Question: I have two menu items in the android share menu.
When the user shares an image from android gallery, my app displays two
icons so user can have easy access to two different part of my app.
See picture.
This works fine in API v8, but in API v15 on one of them is missing. API v15 emulator is ok!
In my 'AndroidManifest.xml' this two 'Activity's' set an icon in the share menu.
'''
- ActivityMainLauncher
- ActivityQuickLauncher
'''
The images are places in the , , folders.
The size is 72,48,36 pixels and they are images.
Photoshop shows same resolution 72,009 for all three images.
This behavior is so strange, I don't know where to start debug.
I think there is something new in the API v15 that I have overseen?
Image of emulator API v15 correctly showing the two choices.

This is my 'AndroidManifest.xml' file.
'''
<?xml version="1.0" encoding="utf-8"?>
<manifest xmlns:android="http://schemas.android.com/apk/res/android"
android:installLocation="internalOnly"
package="com.carlsberg.dumbo"
android:versionCode="12"
android:versionName="0.83" >
<!-- android:versionCode as the basis for identifying the application internally and handling updates, -->
<!-- android:versionName to users as the application's version -->
<permission
android:name="com.carlsberg.dumbo.permission.C2D_MESSAGE"
android:protectionLevel="signature" />
<supports-screens android:anyDensity="true" />
<uses-permission android:name="com.carlsberg.dumbo.permission.C2D_MESSAGE" />
<!-- <uses-permission android:name="android.permission.SET_DEBUG_APP"></uses-permission> -->
<uses-permission android:name="com.google.android.c2dm.permission.RECEIVE" />
<uses-permission android:name="android.permission.GET_ACCOUNTS" />
<uses-permission android:name="android.permission.USE_CREDENTIALS" />
<uses-permission android:name="android.permission.INTERNET" />
<uses-permission android:name="android.permission.WAKE_LOCK" />
<uses-permission android:name="android.permission.WRITE_EXTERNAL_STORAGE" />
<uses-permission android:name="android.permission.VIBRATE" />
<uses-permission android:name="android.permission.RECEIVE_BOOT_COMPLETED" />
<uses-permission android:name="android.permission.ACCESS_NETWORK_STATE" />
<uses-permission android:name="android.permission.ACCESS_FINE_LOCATION" >
</uses-permission>
<uses-sdk android:minSdkVersion="8" />
<application
android:icon="@drawable/launcher_gallery"
android:label="@string/string_app_name" >
<activity
android:name=".ActivityMainLauncher"
android:configChanges="keyboardHidden|orientation"
android:icon="@drawable/launcher_gallery"
android:label="@string/string_app_name"
android:launchMode="singleTop" >
<intent-filter>
<action android:name="android.intent.action.SEND" />
<category android:name="android.intent.category.DEFAULT" />
<data android:mimeType="image/*" />
<data android:mimeType="video/*" />
<data android:mimeType="audio/*" />
<data android:mimeType="text/*" />
<data android:mimeType="application/*" />
</intent-filter>
<intent-filter>
<action android:name="android.intent.action.SEND_MULTIPLE" />
<category android:name="android.intent.category.DEFAULT" />
<data android:mimeType="image/*" />
<data android:mimeType="video/*" />
<data android:mimeType="audio/*" />
<data android:mimeType="text/*" />
<data android:mimeType="application/*" />
</intent-filter>
<intent-filter>
<action android:name="android.intent.action.MAIN" />
<category android:name="android.intent.category.LAUNCHER" />
</intent-filter>
</activity>
<activity-alias
android:name="com.android.internal.app.ResolverActivity"
android:exported="true"
android:targetActivity=".ActivityMainLauncher" />
<activity
android:name=".gallery.ActivityGallery"
android:layout_width="fill_parent"
android:layout_height="fill_parent"
android:configChanges="orientation|keyboardHidden"
android:icon="@drawable/launcher_gallery"
android:label="@string/string_app_name_gallery"
android:launchMode="singleTop"
android:taskAffinity="com.carlsberg.dumbo.GalleryActivity" >
<intent-filter>
<action android:name="android.intent.action.MAIN" />
<category android:name="android.intent.category.LAUNCHER" />
</intent-filter>
</activity>
<activity
android:name=".ActivityQuickLauncher"
android:configChanges="keyboardHidden|orientation"
android:icon="@drawable/launcher_gallery"
android:label="@string/string_app_name_quick_launcher"
android:launchMode="singleTop" >
<intent-filter>
<action android:name="android.intent.action.SEND" />
<category android:name="android.intent.category.DEFAULT" />
<data android:mimeType="image/*" />
<data android:mimeType="video/*" />
<data android:mimeType="audio/*" />
<data android:mimeType="text/*" />
<data android:mimeType="application/*" />
</intent-filter>
<intent-filter>
<action android:name="android.intent.action.SEND_MULTIPLE" />
<category android:name="android.intent.category.DEFAULT" />
<data android:mimeType="image/*" />
<data android:mimeType="video/*" />
<data android:mimeType="audio/*" />
<data android:mimeType="text/*" />
<data android:mimeType="application/*" />
</intent-filter>
</activity>
<activity
android:name=".send.ActivitySend"
android:configChanges="orientation|keyboardHidden"
android:launchMode="singleTask"
android:screenOrientation="portrait" >
</activity>
<activity
android:name=".ActivityRemoveFriend"
android:configChanges="keyboardHidden|orientation"
android:label="@string/string_app_name"
android:theme="@android:style/Theme.Dialog" >
</activity>
<activity
android:name="com.carlsberg.dumbo.history.TabActivityHistoryLauncher"
android:label="@string/string_app_name"
android:launchMode="singleTask" >
</activity>
<activity android:name="com.carlsberg.dumbo.history.ActivityTabGroup1" >
</activity>
<activity android:name="com.carlsberg.dumbo.history.ActivityTabGroup2" >
</activity>
<activity android:name="com.carlsberg.dumbo.history.ActivityHistoryOutgoing" >
</activity>
<activity android:name="com.carlsberg.dumbo.history.ActivityHistoryIncoming" >
</activity>
<activity
android:name=".ActivityLogin"
android:configChanges="keyboardHidden|orientation"
android:label="@string/string_app_name"
android:theme="@android:style/Theme.Dialog" >
</activity>
<activity
android:name=".ActivityAddFriend"
android:configChanges="keyboardHidden|orientation"
android:label="@string/string_app_name"
android:theme="@android:style/Theme.Dialog" >
</activity>
<activity
android:name=".ActivityAcceptFriend"
android:configChanges="keyboardHidden|orientation"
android:label="@string/string_app_name"
android:theme="@android:style/Theme.Dialog" >
</activity>
<activity android:name=".Preferences" >
</activity>
<activity
android:name=".send.TabActivityActivityHelpSend"
android:launchMode="singleTask"
android:screenOrientation="portrait" >
</activity>
<service
android:name=".IntentServiceSendFiles"
android:label="@string/string_sendFileService" >
</service>
<service
android:name=".IntentServiceGetFilesFromPc"
android:label="@string/string_getFileService" >
</service>
<service
android:name=".IntentServiceGetFiles"
android:label="@string/string_getFileService" >
</service>
<service
android:name=".ServiceBootCompleated"
android:label="@string/string_batchtester" >
</service>
<service
android:name=".IntentServiceGetFriendList"
android:label="@string/string_listupdater" >
</service>
<service
android:name=".IntentServiceUpdateFriendList"
android:label="@string/string_listupdater" >
</service>
<service android:name=".C2DMReceiver" />
<receiver
android:name="com.google.android.c2dm.C2DMBroadcastReceiver"
android:permission="com.google.android.c2dm.permission.SEND" >
<intent-filter>
<!-- Receive the actual message -->
<action android:name="com.google.android.c2dm.intent.RECEIVE" />
<category android:name="com.carlsberg.dumbo" />
</intent-filter>
<intent-filter>
<!-- Receive the registration id -->
<action android:name="com.google.android.c2dm.intent.REGISTRATION" />
<category android:name="com.carlsberg.dumbo" />
</intent-filter>
</receiver>
<receiver android:name="com.google.android.c2dm.C2DMBroadcastReceiver" >
<!-- Handle retry events -->
<intent-filter>
<action android:name="com.google.android.c2dm.intent.RETRY" />
<category android:name="com.carlsberg.dumbo" />
</intent-filter>
</receiver>
<receiver android:name=".AlarmReceiver" >
</receiver>
<receiver android:name=".myBroadcastReceiver" >
<intent-filter>
<action android:name="android.intent.action.BOOT_COMPLETED" />
</intent-filter>
</receiver>
<provider
android:name=".contentprovider.UserContentProvider"
android:authorities="com.carlsberg.dumbo.contentprovider" >
</provider>
</application>
'''
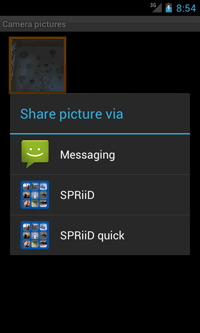
Answer: I just copied the relevant part of your manifest and created a test project:
'''
<manifest xmlns:android="http://schemas.android.com/apk/res/android"
package="com.example.test"
android:versionCode="1"
android:versionName="1.0" >
<uses-sdk
android:minSdkVersion="8"
android:targetSdkVersion="15" />
<application
android:icon="@drawable/ic_launcher"
android:label="@string/app_name"
android:theme="@style/AppTheme" >
<activity
android:name=".MainActivity"
android:label="@string/title_activity_main" >
<intent-filter>
<action android:name="android.intent.action.MAIN" />
<category android:name="android.intent.category.LAUNCHER" />
</intent-filter>
</activity>
<activity
android:name=".ActivityMainLauncher"
android:configChanges="keyboardHidden|orientation"
android:icon="@drawable/ic_launcher"
android:label="@string/string_app_name"
android:launchMode="singleTop" >
<intent-filter>
<action android:name="android.intent.action.SEND" />
<category android:name="android.intent.category.DEFAULT" />
<data android:mimeType="image/*" />
<data android:mimeType="video/*" />
<data android:mimeType="audio/*" />
<data android:mimeType="text/*" />
<data android:mimeType="application/*" />
</intent-filter>
<intent-filter>
<action android:name="android.intent.action.SEND_MULTIPLE" />
<category android:name="android.intent.category.DEFAULT" />
<data android:mimeType="image/*" />
<data android:mimeType="video/*" />
<data android:mimeType="audio/*" />
<data android:mimeType="text/*" />
<data android:mimeType="application/*" />
</intent-filter>
<intent-filter>
<action android:name="android.intent.action.MAIN" />
<category android:name="android.intent.category.LAUNCHER" />
</intent-filter>
</activity>
<activity
android:name=".ActivityQuickLauncher"
android:configChanges="keyboardHidden|orientation"
android:icon="@drawable/ic_launcher"
android:label="@string/string_app_name_quick_launcher"
android:launchMode="singleTop" >
<intent-filter>
<action android:name="android.intent.action.SEND" />
<category android:name="android.intent.category.DEFAULT" />
<data android:mimeType="image/*" />
<data android:mimeType="video/*" />
<data android:mimeType="audio/*" />
<data android:mimeType="text/*" />
<data android:mimeType="application/*" />
</intent-filter>
<intent-filter>
<action android:name="android.intent.action.SEND_MULTIPLE" />
<category android:name="android.intent.category.DEFAULT" />
<data android:mimeType="image/*" />
<data android:mimeType="video/*" />
<data android:mimeType="audio/*" />
<data android:mimeType="text/*" />
<data android:mimeType="application/*" />
</intent-filter>
</activity>
</application>
</manifest>
'''
Simple activity implementations:
'''
public class ActivityQuickLauncher extends Activity {
@Override
protected void onCreate(Bundle savedInstanceState) {
super.onCreate(savedInstanceState);
Toast.makeText(this, getClass().getName(), Toast.LENGTH_LONG).show();
}
}
public class ActivityMainLauncher extends Activity {
@Override
protected void onCreate(Bundle savedInstanceState) {
super.onCreate(savedInstanceState);
Toast.makeText(this, getClass().getName(), Toast.LENGTH_LONG).show();
}
}
'''
And it works:

Android 4.1.1 (Galaxy Nexus) and Android 4.0.3 (Archos G9 A70).